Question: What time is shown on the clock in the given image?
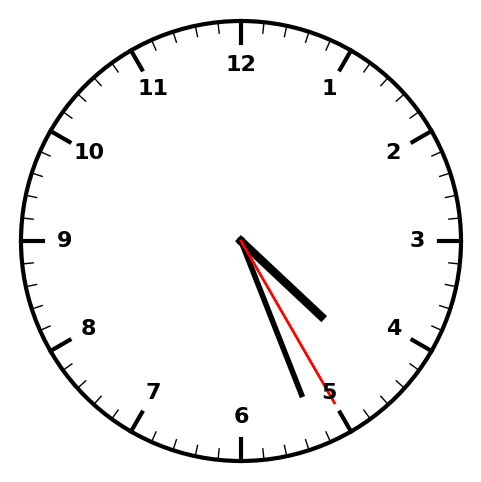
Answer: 04:26:25